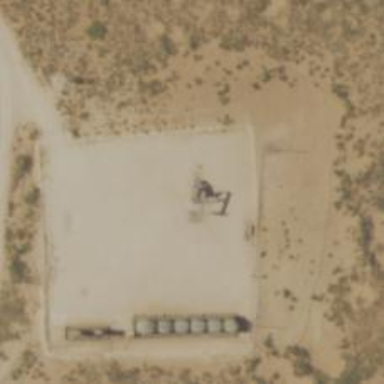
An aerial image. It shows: Petroleum well.